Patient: sex F, age 67
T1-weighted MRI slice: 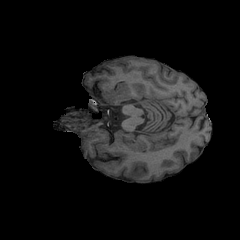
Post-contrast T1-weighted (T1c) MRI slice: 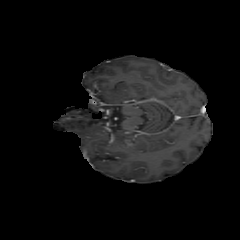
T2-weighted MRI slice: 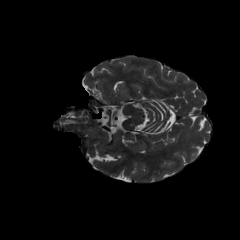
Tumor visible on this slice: no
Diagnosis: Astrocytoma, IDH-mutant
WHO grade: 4